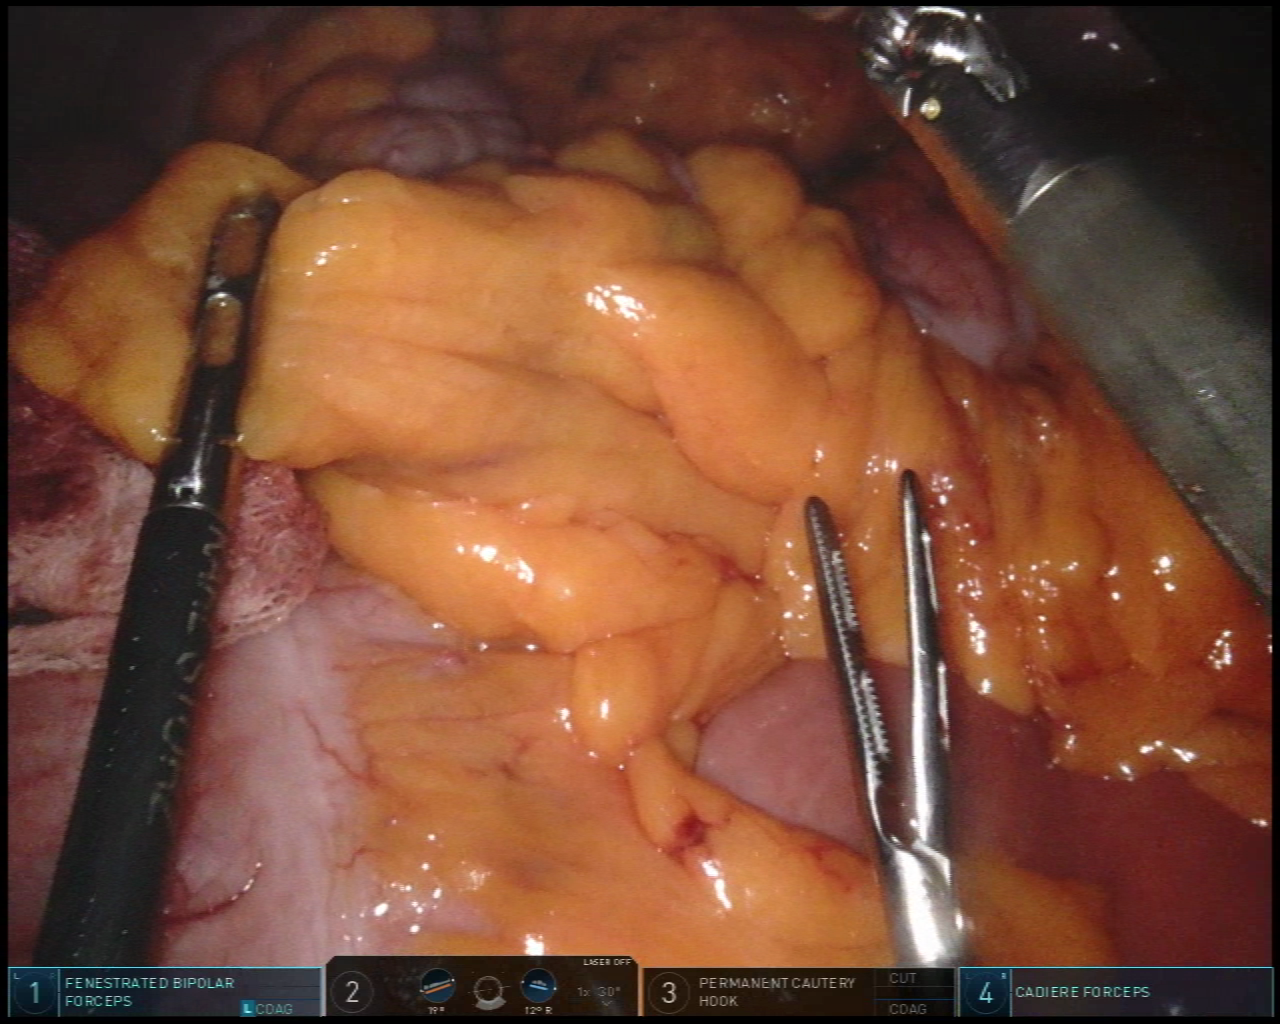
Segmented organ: colon
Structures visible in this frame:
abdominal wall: yes
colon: yes
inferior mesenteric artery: no
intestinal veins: no
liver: no
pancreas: no
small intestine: yes
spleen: no
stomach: no
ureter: no
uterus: no
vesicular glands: no